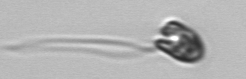
Label: flagellate_morphotype1